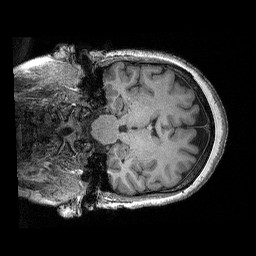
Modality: T1w
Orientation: coronal
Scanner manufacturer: siemens
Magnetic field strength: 3 T
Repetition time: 2.3 s
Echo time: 0.00298 s